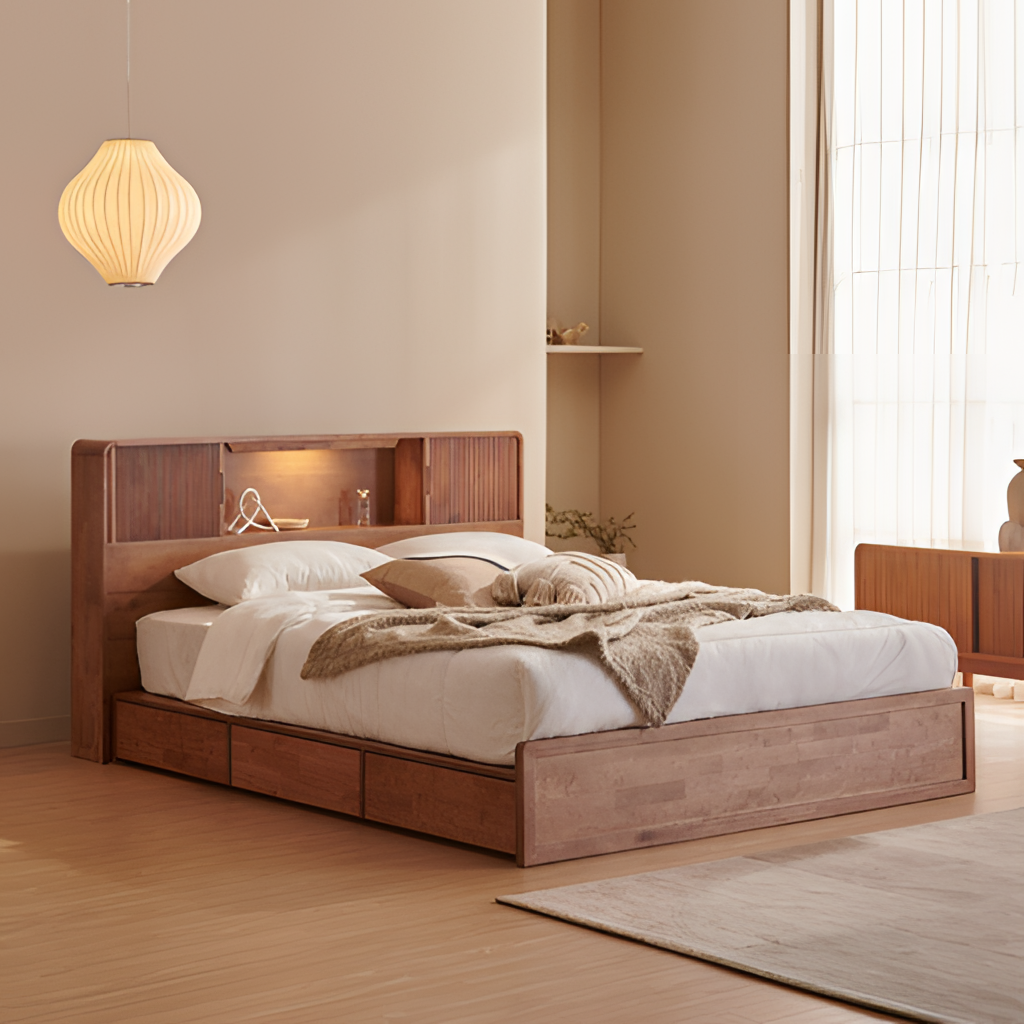
bedroom, wood illuminated headboard bed, paint wallpaper, with solid pattern, modern, oak wood flooring, with plank pattern